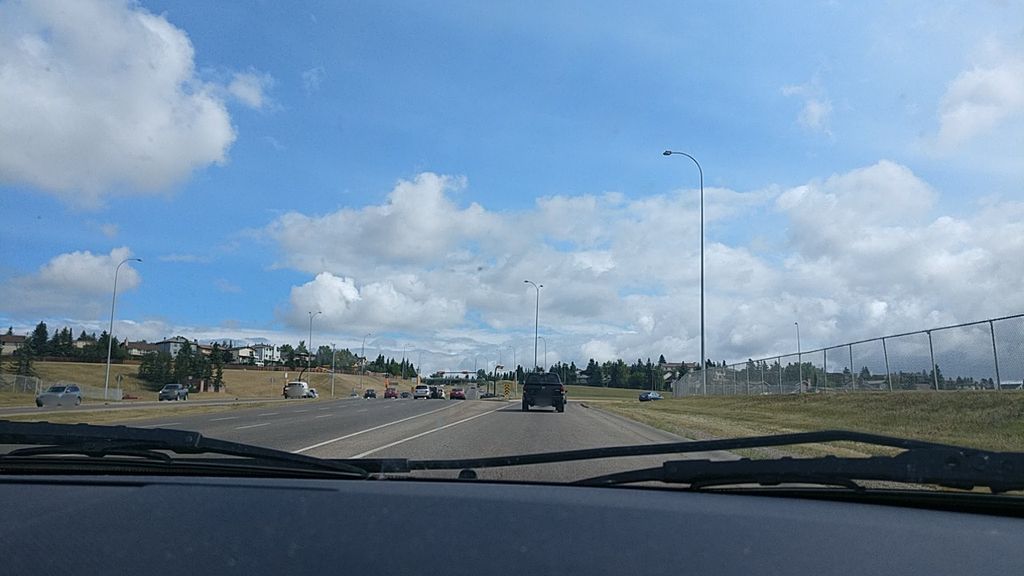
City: calgary